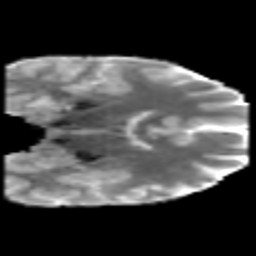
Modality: MD
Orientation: coronal
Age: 25
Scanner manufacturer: philips
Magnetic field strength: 3 T
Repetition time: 8.6 s
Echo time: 0.127 s